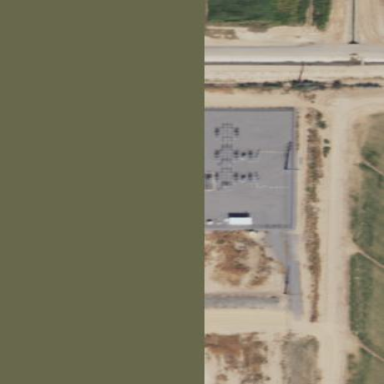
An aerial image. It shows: Outdoor distribution substation protected by fence.